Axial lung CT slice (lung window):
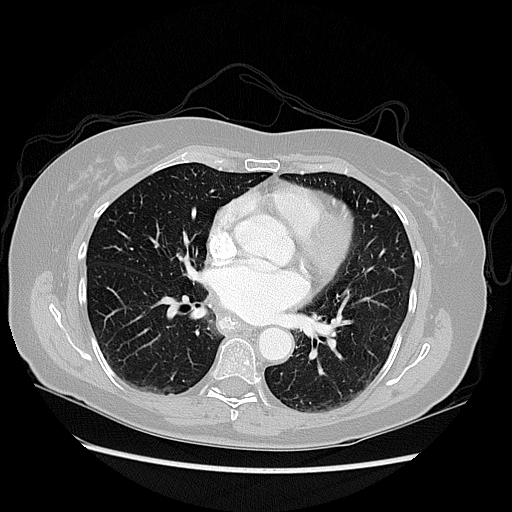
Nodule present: no